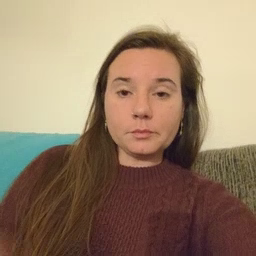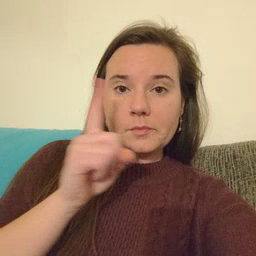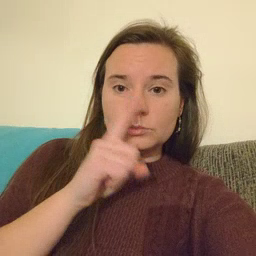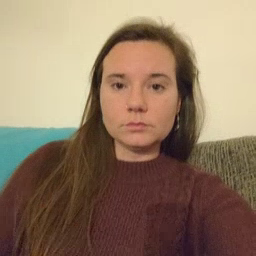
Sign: mouse